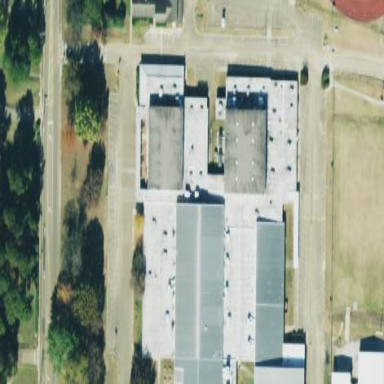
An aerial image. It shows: School building.